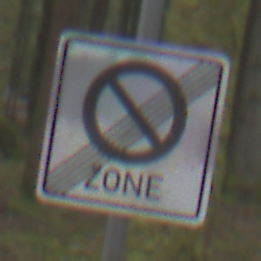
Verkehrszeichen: EndeEingeschraenktesHalteverbotZone
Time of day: Midday
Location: Outdoor (Nature)
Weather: Overcast
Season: NotSpecified
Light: Natural